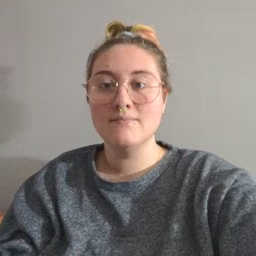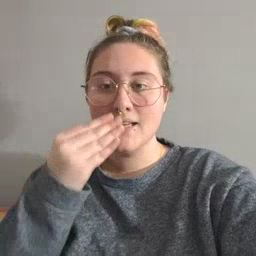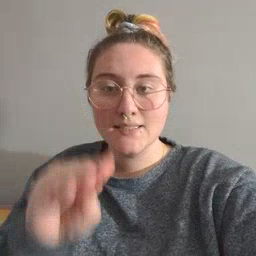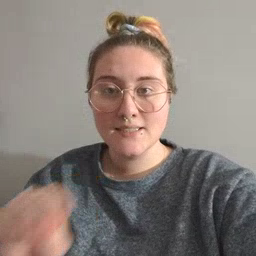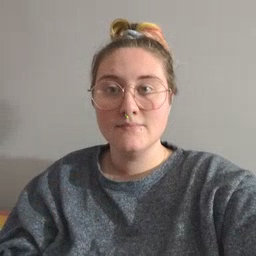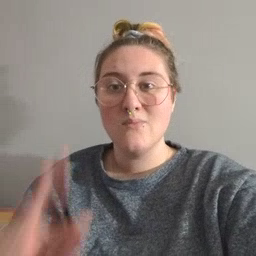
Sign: kiss